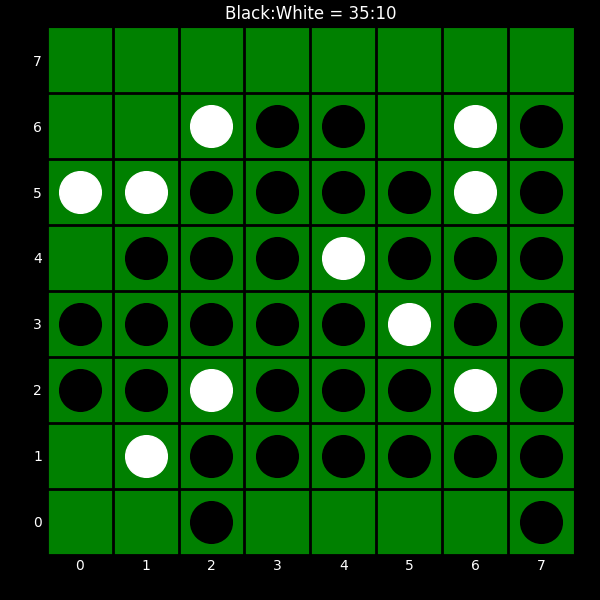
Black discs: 35
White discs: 10